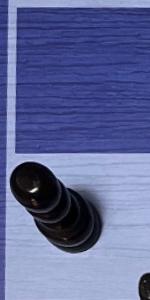
Label: Pawn_Black